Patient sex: M
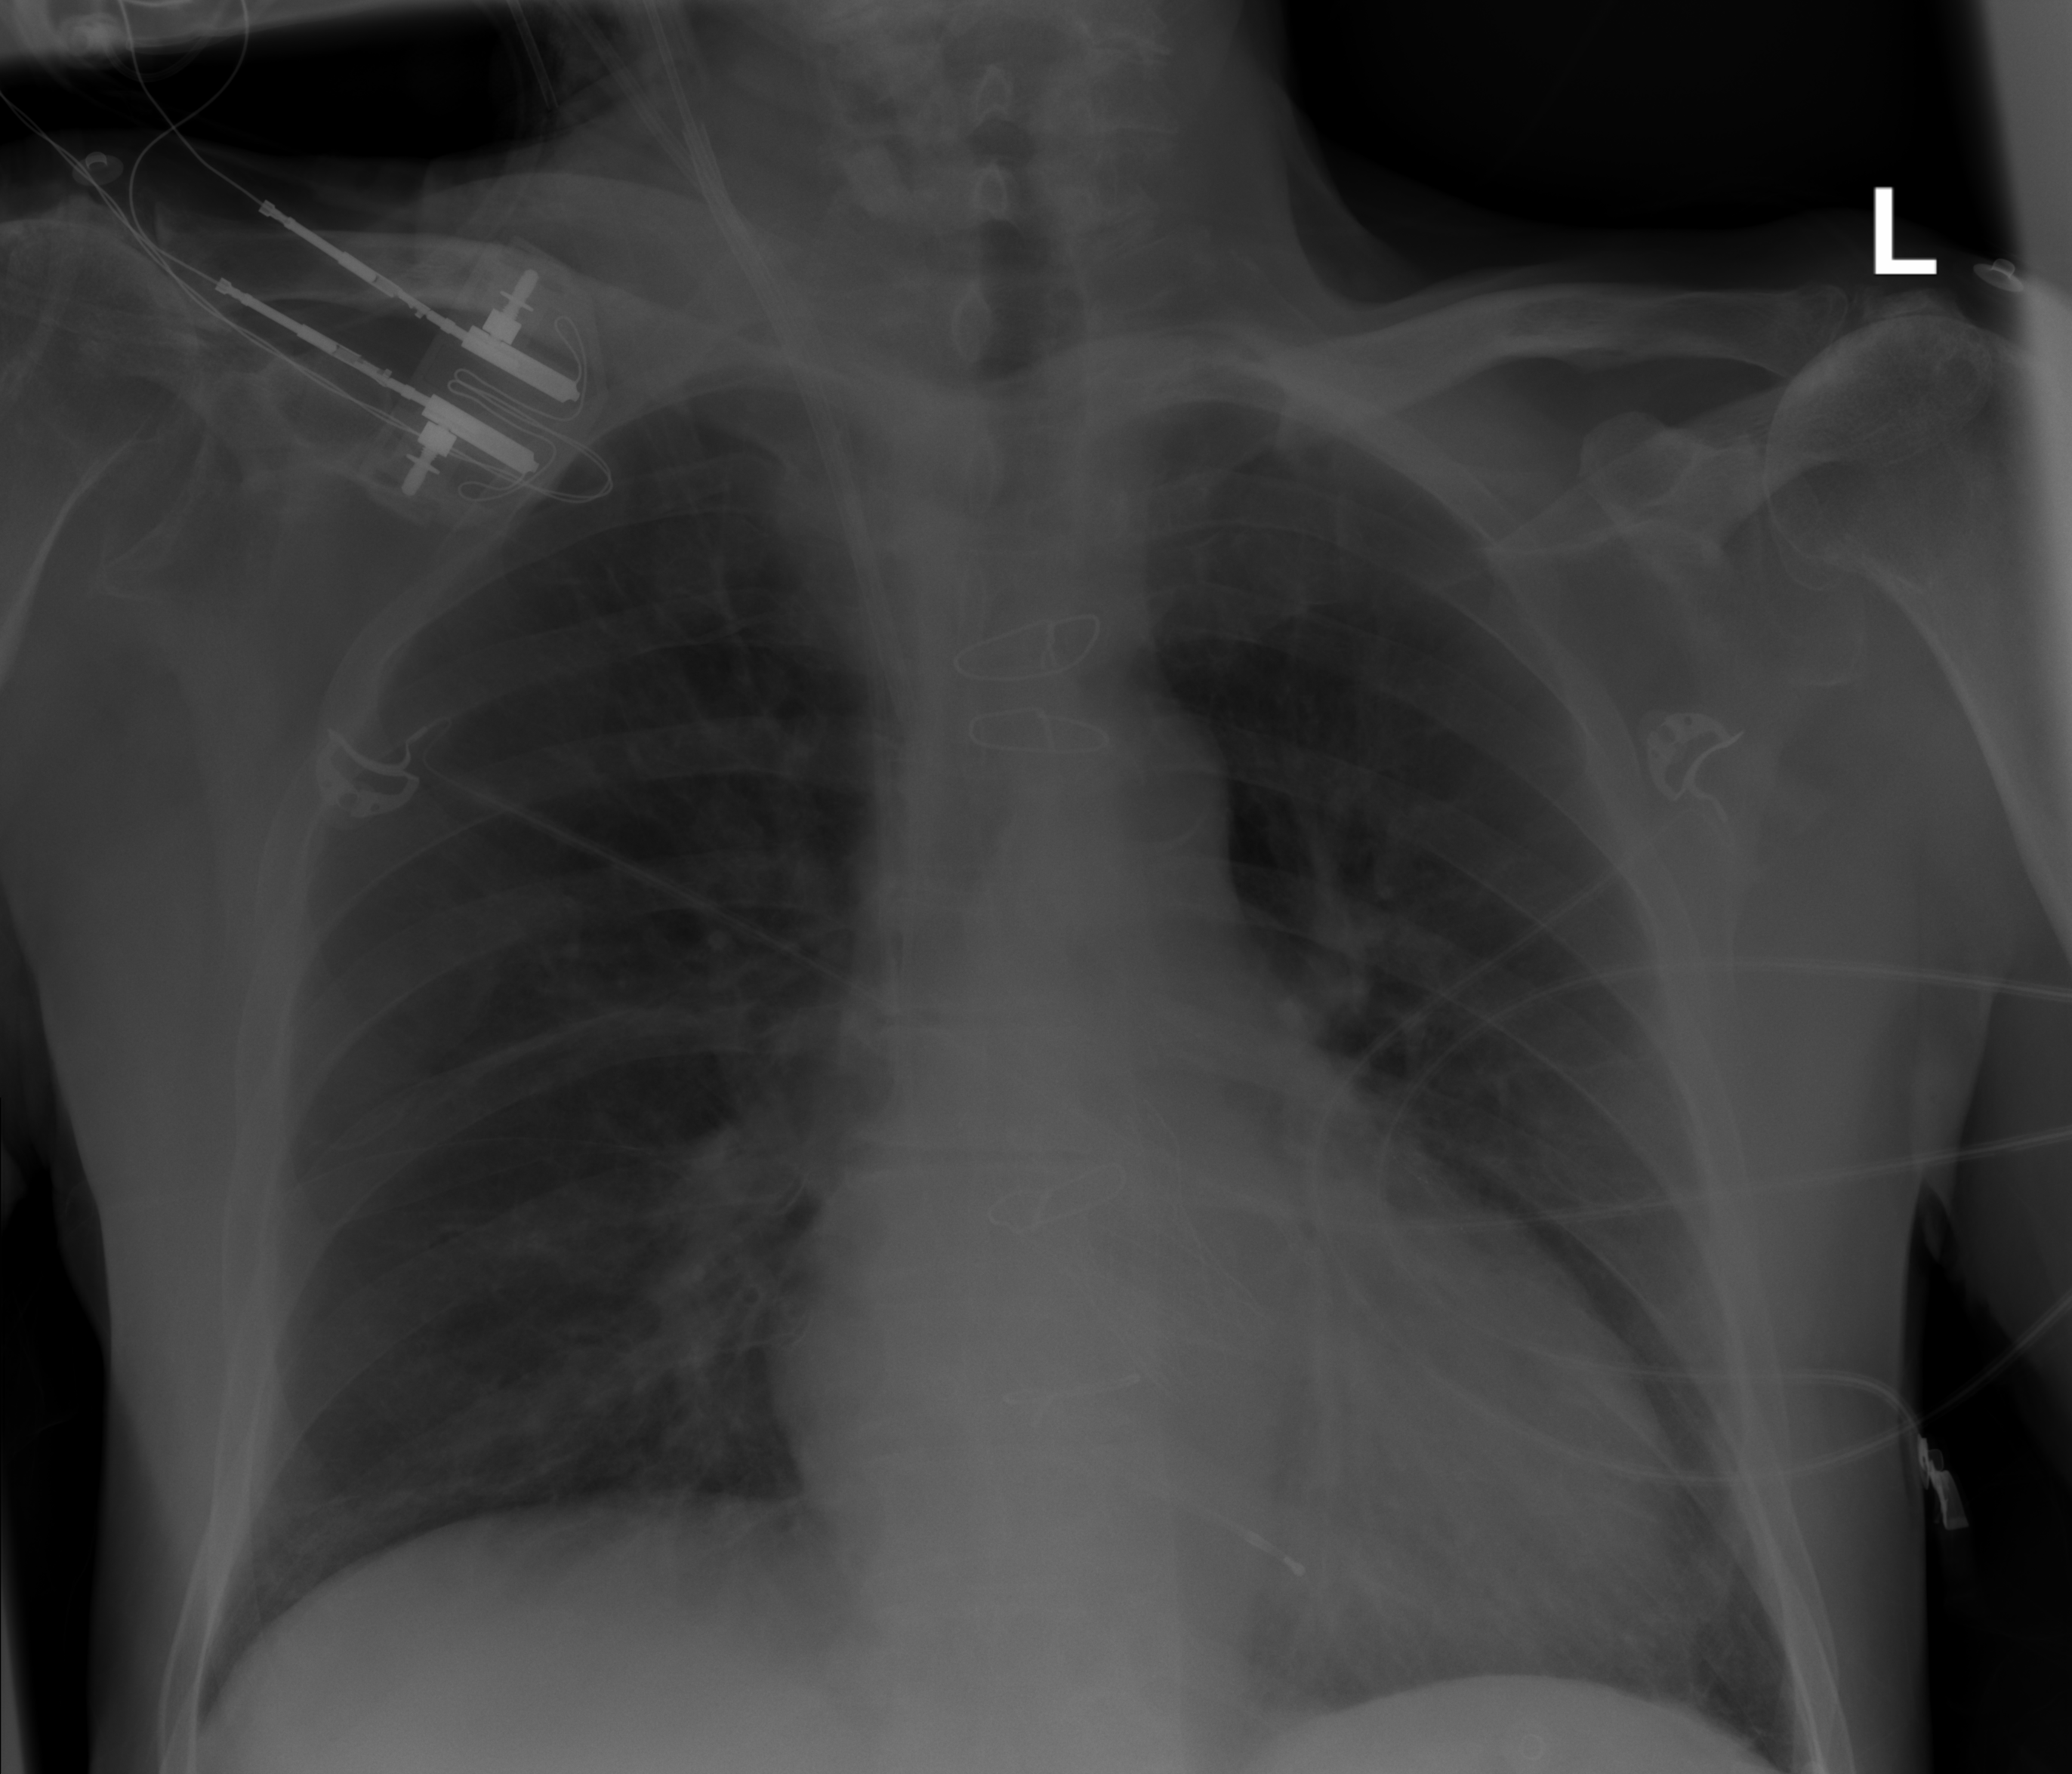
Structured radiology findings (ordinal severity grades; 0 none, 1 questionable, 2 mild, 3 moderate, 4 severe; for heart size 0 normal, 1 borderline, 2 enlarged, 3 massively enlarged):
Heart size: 0
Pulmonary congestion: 0
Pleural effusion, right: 0
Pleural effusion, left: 0
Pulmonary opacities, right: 0
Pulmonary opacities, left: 0
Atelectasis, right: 2
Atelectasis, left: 2